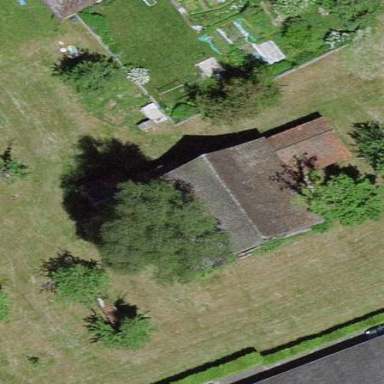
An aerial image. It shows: Rural barn.